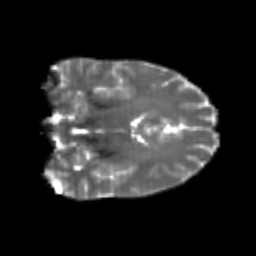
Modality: T2w
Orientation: coronal
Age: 20
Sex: female
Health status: healthy
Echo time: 0.074 s